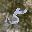
Label: 5